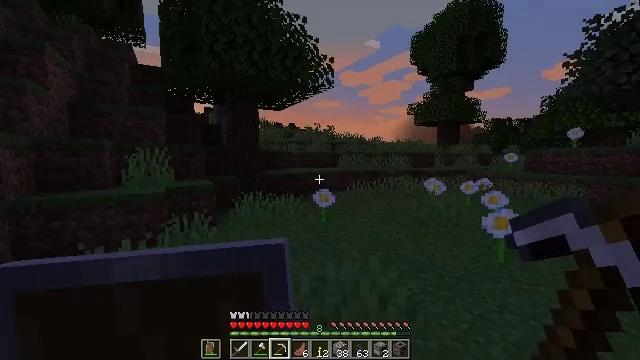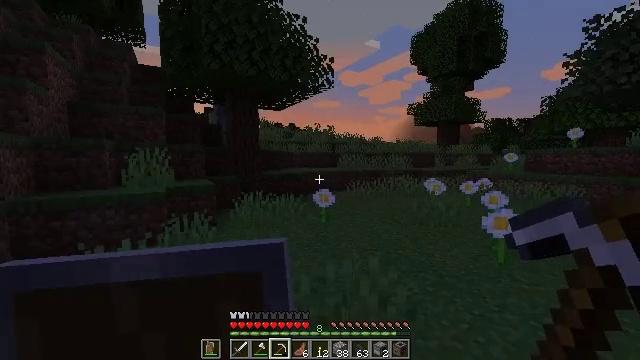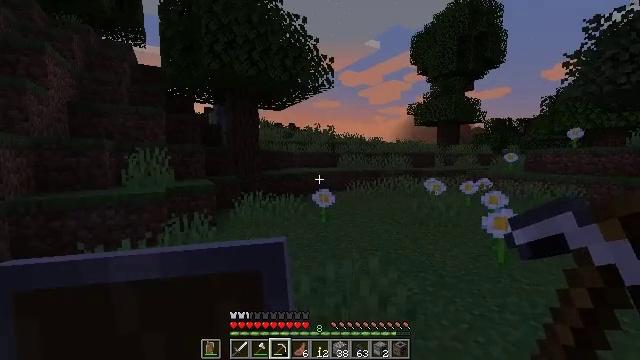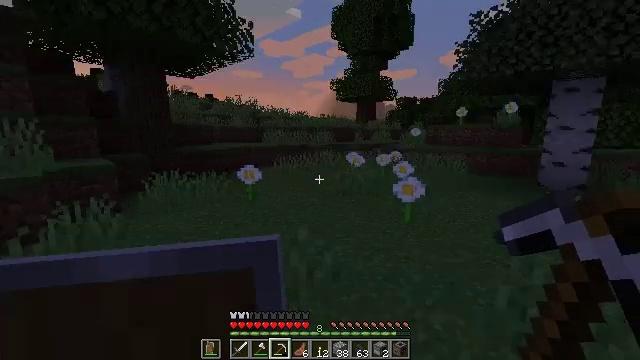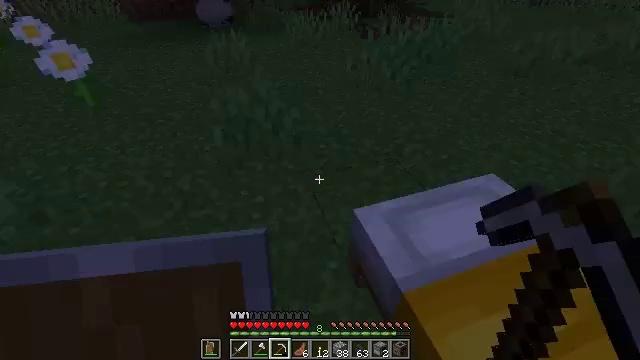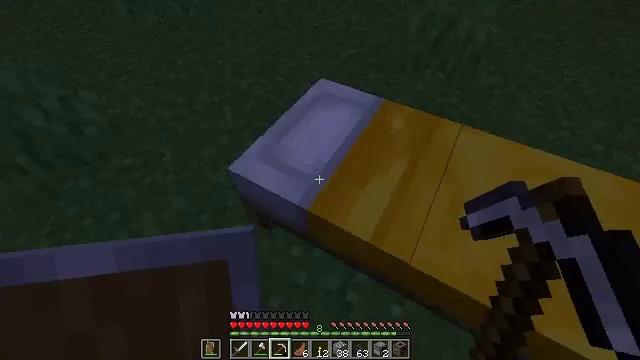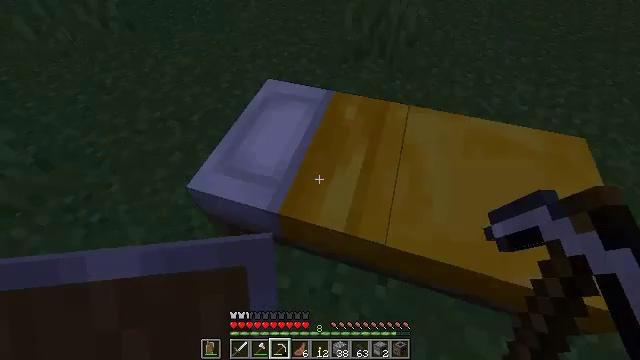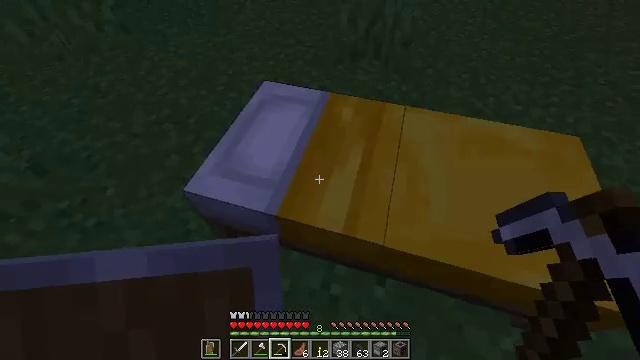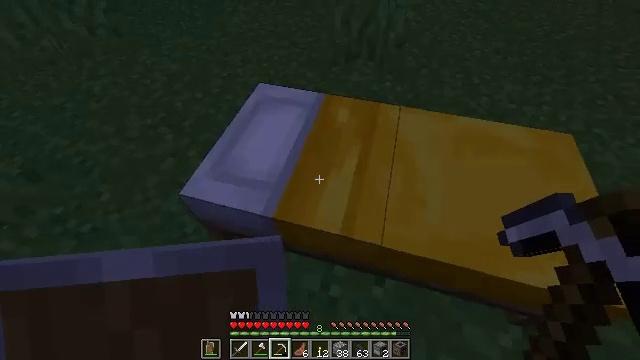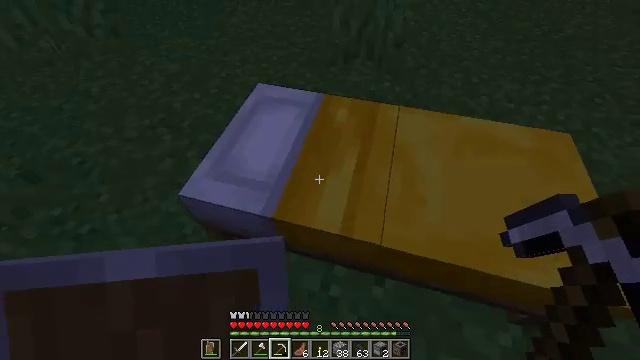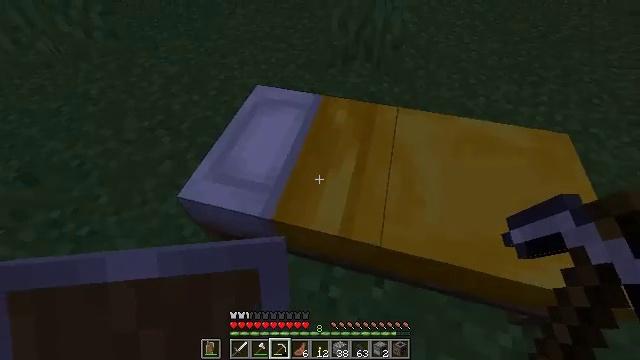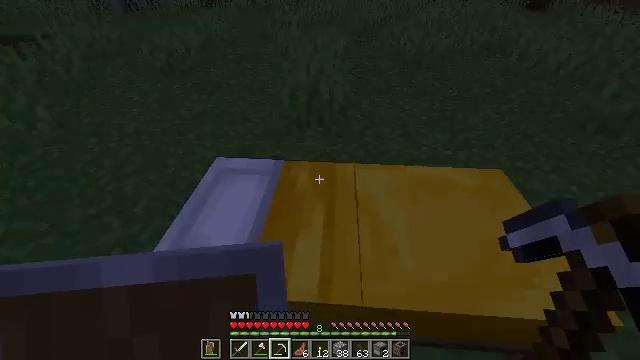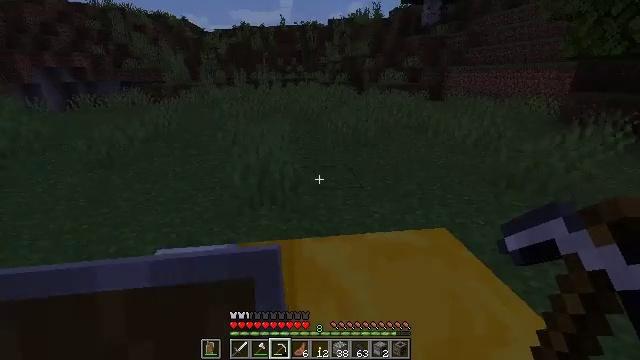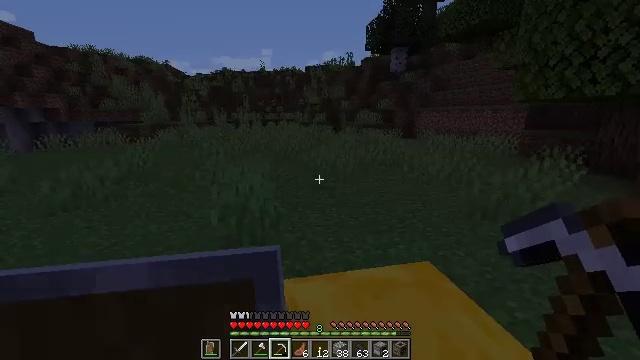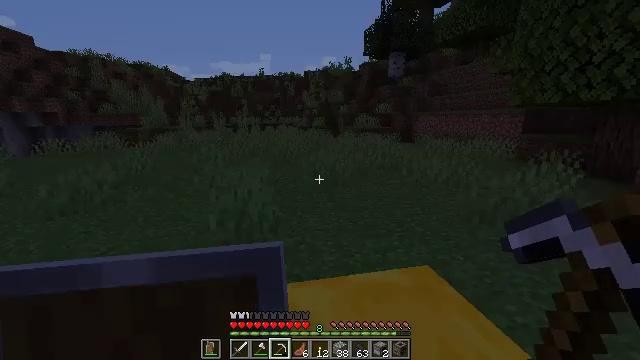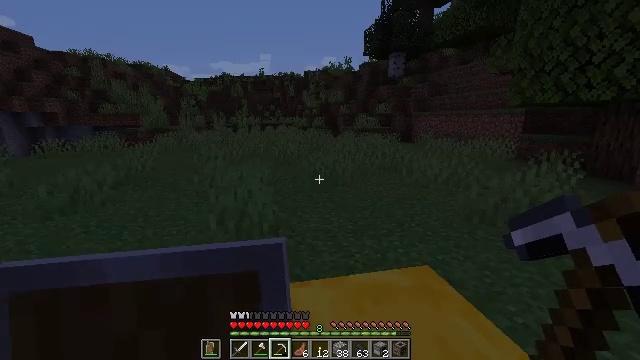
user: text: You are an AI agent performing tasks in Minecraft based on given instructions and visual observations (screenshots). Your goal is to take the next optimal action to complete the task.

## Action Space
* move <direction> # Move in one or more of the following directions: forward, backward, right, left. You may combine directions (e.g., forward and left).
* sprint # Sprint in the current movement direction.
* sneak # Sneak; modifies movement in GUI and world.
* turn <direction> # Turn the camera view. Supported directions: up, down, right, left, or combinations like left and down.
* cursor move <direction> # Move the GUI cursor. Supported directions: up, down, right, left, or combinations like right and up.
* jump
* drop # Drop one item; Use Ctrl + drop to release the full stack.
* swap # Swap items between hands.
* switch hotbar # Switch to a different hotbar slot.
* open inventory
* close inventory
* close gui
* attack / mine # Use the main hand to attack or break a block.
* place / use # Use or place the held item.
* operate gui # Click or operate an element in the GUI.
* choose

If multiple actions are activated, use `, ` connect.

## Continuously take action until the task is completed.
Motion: motion action
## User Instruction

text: Destroy the yellow bed to recycle it.
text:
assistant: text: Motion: no_op
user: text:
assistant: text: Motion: no_op
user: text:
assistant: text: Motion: turn right and down
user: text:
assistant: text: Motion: turn right and down
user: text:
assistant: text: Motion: turn right and down
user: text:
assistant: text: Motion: turn right
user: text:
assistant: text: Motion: no_op
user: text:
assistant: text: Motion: turn right
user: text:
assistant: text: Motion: no_op
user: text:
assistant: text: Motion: no_op
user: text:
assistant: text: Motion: turn right and up
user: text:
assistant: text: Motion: turn right and up
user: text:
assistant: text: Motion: turn right and up
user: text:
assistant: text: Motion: no_op
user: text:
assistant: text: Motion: no_op
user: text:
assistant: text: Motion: no_op
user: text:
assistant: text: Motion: no_op
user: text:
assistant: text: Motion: no_op
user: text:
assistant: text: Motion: no_op
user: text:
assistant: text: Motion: no_op
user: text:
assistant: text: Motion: no_op
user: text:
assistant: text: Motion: no_op
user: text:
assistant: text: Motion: no_op
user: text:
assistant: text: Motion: no_op
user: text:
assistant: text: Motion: turn up
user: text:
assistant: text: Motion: no_op
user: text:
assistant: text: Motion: no_op
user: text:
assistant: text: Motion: turn left and down
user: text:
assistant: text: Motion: turn left and down
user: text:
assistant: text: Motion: turn left and down